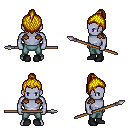
a pixel art fantasy rpg character, male body template, dark elf, purple skin, leather shoulder armor, teal pants, blonde short topknot hairstyle, black shoes, spear, four views (front, back, left, right), 2x2 character sprite sheet, small pixel art, hard edges, no anti-aliasing